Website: macys
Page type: delivery-shipping
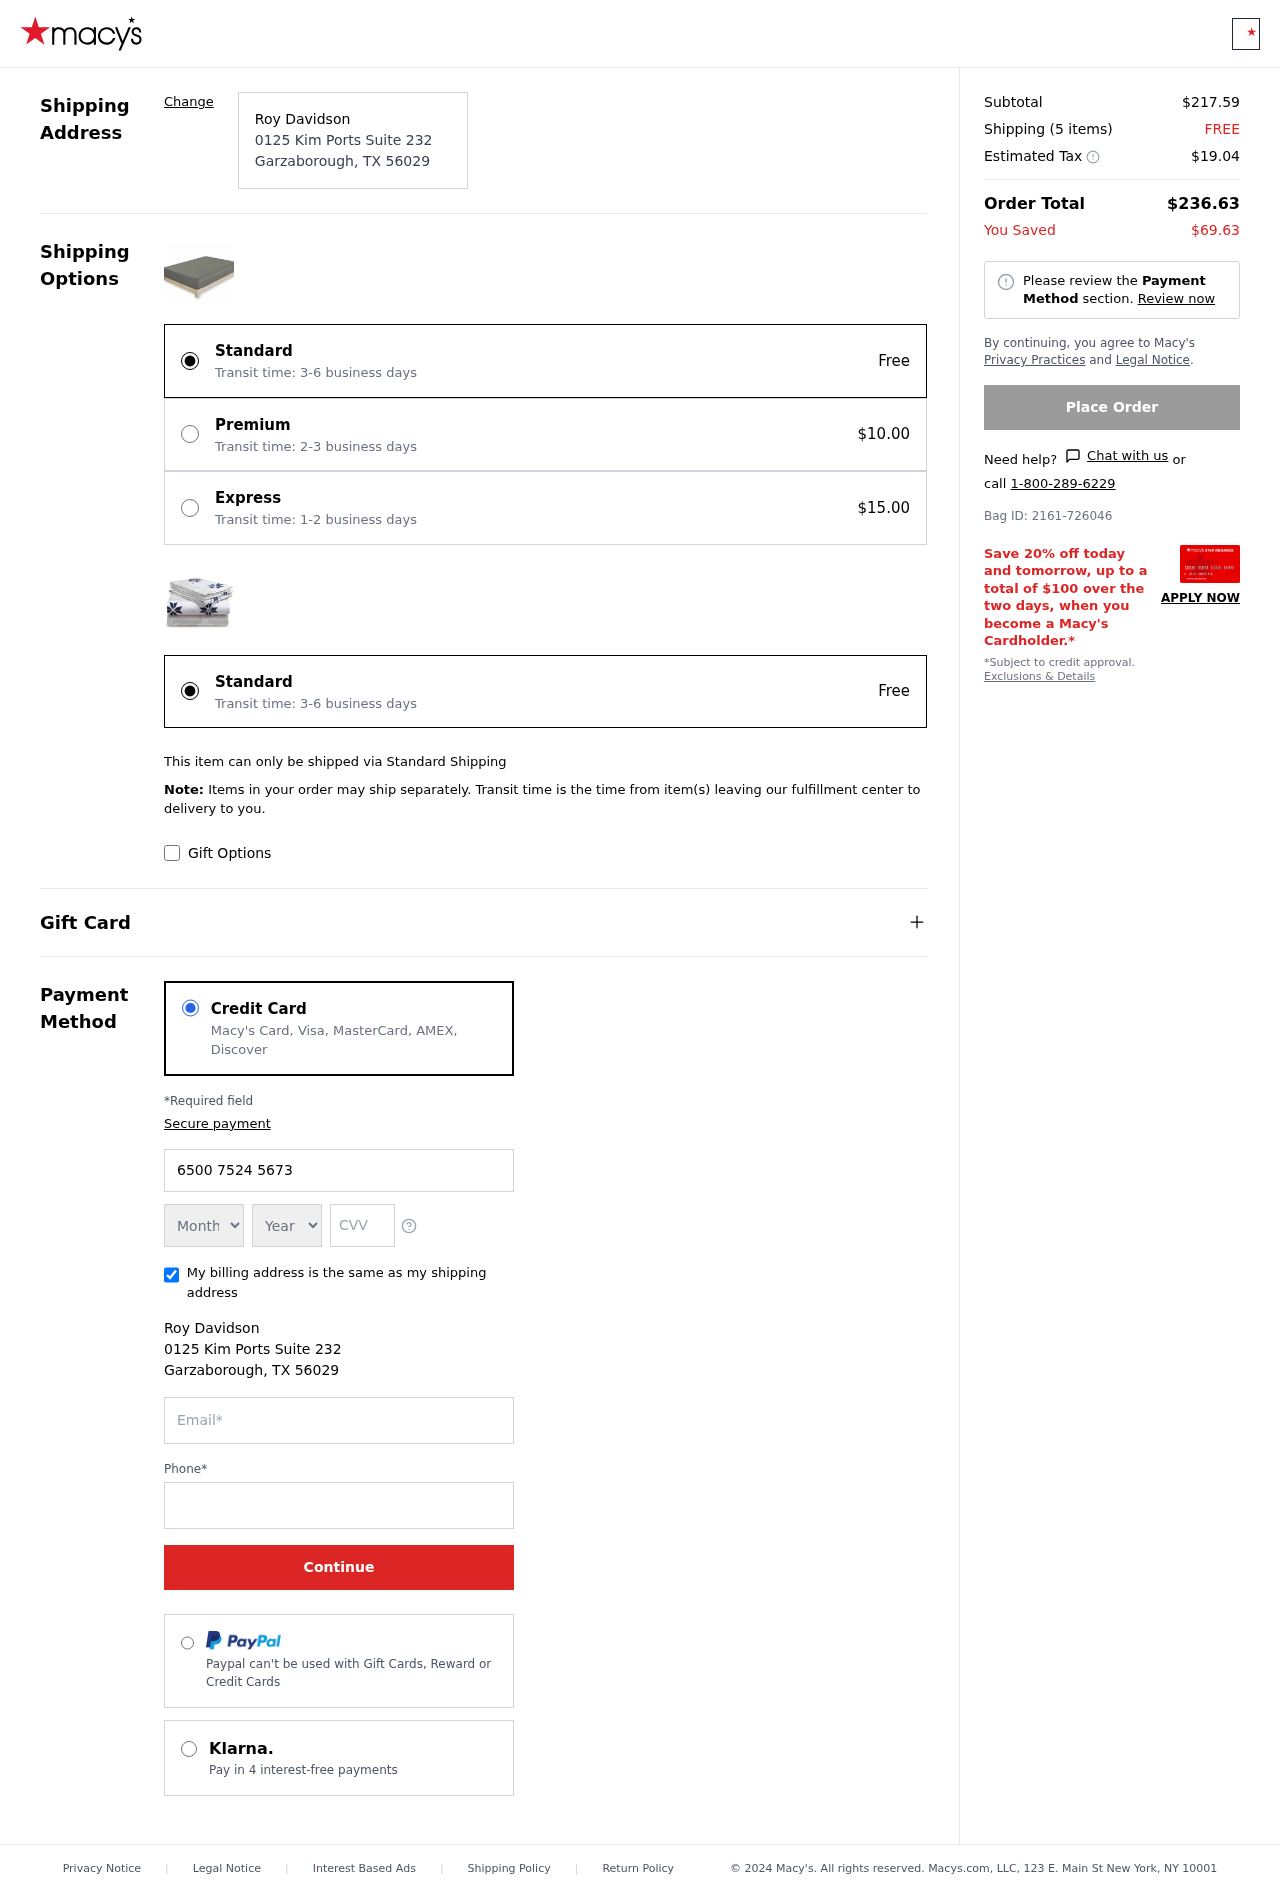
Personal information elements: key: PII_CARD_EXPIRY_MONTH
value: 01
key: PII_CARD_EXPIRY_YEAR
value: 26
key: PII_CITY
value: Garzaborough
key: PII_CITY_STATE_ZIP
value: Garzaborough, TX 56029
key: PII_FULLNAME
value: Roy Davidson
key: PII_POSTCODE
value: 56029
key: PII_STATE_ABBR
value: TX
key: PII_STREET
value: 0125 Kim Ports Suite 232
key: PII_CARD_NUMBER
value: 6500 7524 5673 7640
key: PII_CARD_CVV
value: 061
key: PII_EMAIL
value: rdavidson@hotmail.com
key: PII_PHONE
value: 7847604233
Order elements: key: ORDER_SUBTOTAL
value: $217.59
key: ORDER_NUM_ITEMS
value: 5
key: ORDER_SHIPPING_COST
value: FREE
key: ORDER_TAX
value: $19.04
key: ORDER_TOTAL
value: $236.63
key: ORDER_SAVINGS
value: $69.63
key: ORDER_BAG_ID
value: Bag ID: 2161-726046